Aerial crown-view tile of a tropical tree (Barro Colorado Island, Panama), acquired 20240918:
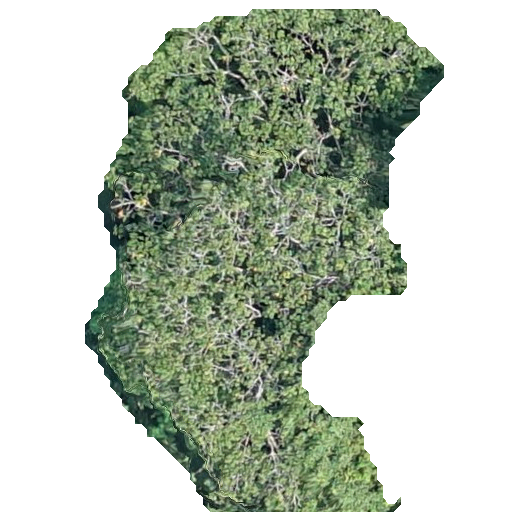
Species: Sterculia apetala
GBIF accepted scientific name: Sterculia apetala
Crown area: 199.886 m²